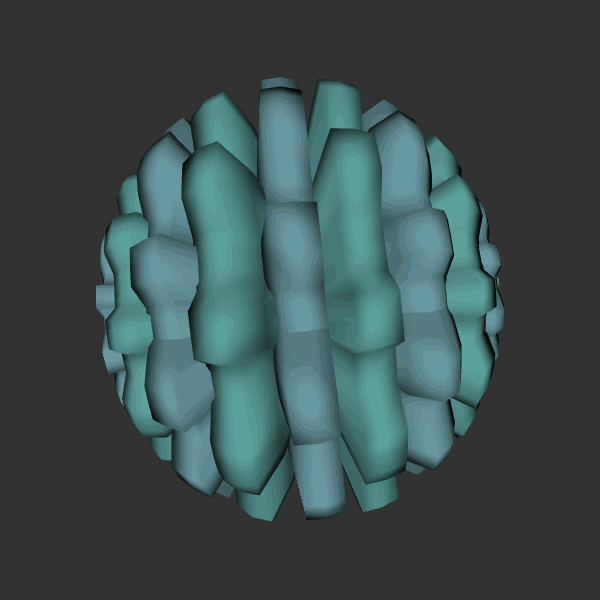
Background: dark